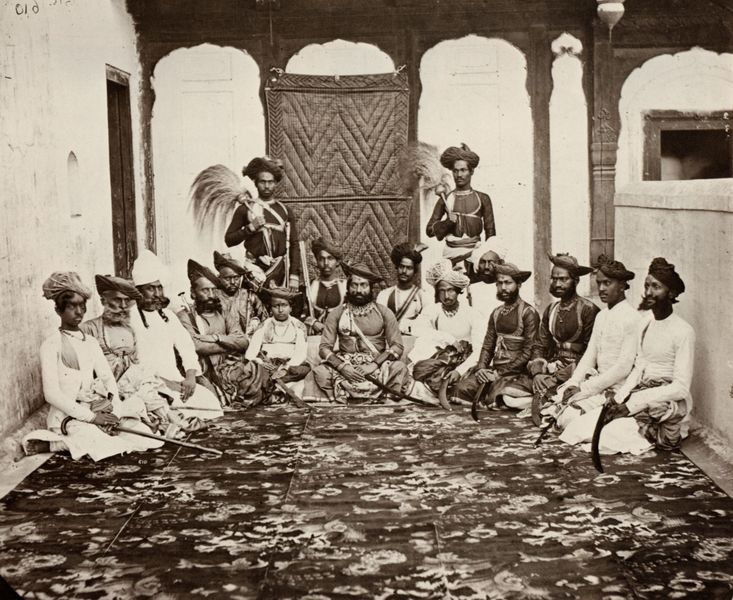
Titel: Sir Rayaji Rao Sindhia, Maharadscha von Gwalior, mit Aufsehern
Künstler: Raja Lala Deen Dayal
Schlagwörter: baum, dunkel, feder, gruppe, körper, mann, schatten, weiß, frauen, menschen, mädchen, sitzen, blumen, braun, fenster, frau, grau, haar, hell, holz, hut, hüte, kleid, kleider, licht, mitte, männer, nase, pfeiler, raum, schmuck, schwarz, straße, säule, säulen, tür, zimmer, anlage, blüten, dach, gebäude, gürtel, haus, tuch, fest, fächer, haube, muster, ornament, rock, teppich, bart, bärte, kappe, kappen, mütze, mützen, schnurrbart, wand, augen, bärtig, diener, falten, faru, federn, kleidung, mensch, stein, steine, bildnis, gruppenportrait, männergruppe, porträt, erde, häuser, stamm, sonne, boden, auge, haare, sitzend, stehend, stoff, stoffe, tücher, adel, familie, familienporträt, kind, personen, person, england, kinn, kinder, kreis, rund, stock, adelige, kopfbedeckung, terrasse, bogen, türen, röcke, stab, fahne, jungen, afrika, kette, mauer, formen, schattierung, hof, baby, sepia, krieg, könig, soldaten, hotel, einfach, falte, münder, nasen, schnurbart, sitzende, wandteppich, floral, ornamente, bedienstete, balken, palme, palmwedel, wedel, junge, kinnbart, tor, fecher, gruppen, foto, fotografie, photographie, bögen, wände, farbige, neger, schwarze, eingang, innenhof, hautfarbe, orient, orientalisch, palast, babys, symmetrisch, form, hocken, stücke, asien, schwarz-weiss, fliesen, militär, schwert, säbel, uniform, uniformen, waffen, schwerte, waffe, herrscher, treffen, fliese, hauben, zeremonie, festlich, gruppenbild, fürst, fleck, photo, halbkreis, tracht, flecken, tore, türkisch, putz, afrikaner, schwarzer, sklave, wohlhabend, anwesen, mauern, reise, palmen, ständer, adelig, adlige, tempel, gurt, fähnchen, teppicht, bogenstellung, erinnerung, indien, turban, aufnahme, sklaven, verputz, anordnung, indonesien, kolonialismus, kolonie, vertäfelung, mamor, rondell, regent, akaden, dokumentation, sitzung, gurte, gruppenfoto, angestellte, mamorfliese, mamorfliesen, muns, hockende, inder, waffeb, patriarch, regenten, farbiger, expedition, schnurbärte, unterkunft, falteb, herberge, mitglied, mitglieder, paakistan, briten, maharatscha, unteranen, geldfamilie